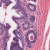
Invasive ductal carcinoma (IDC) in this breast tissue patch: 0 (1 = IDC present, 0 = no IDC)